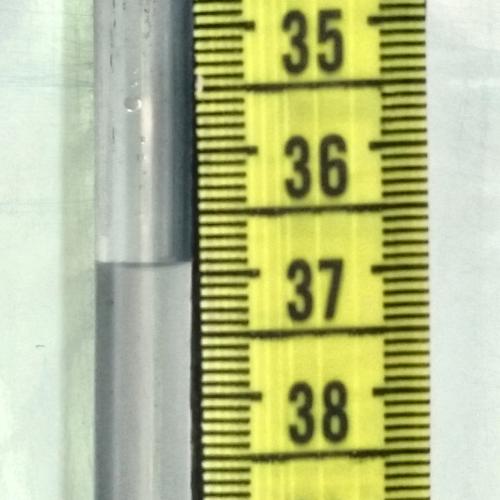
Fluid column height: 36.9 cm